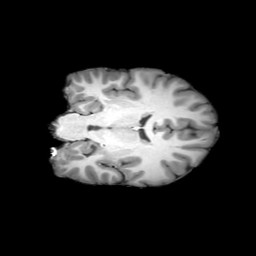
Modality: T1w
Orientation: coronal